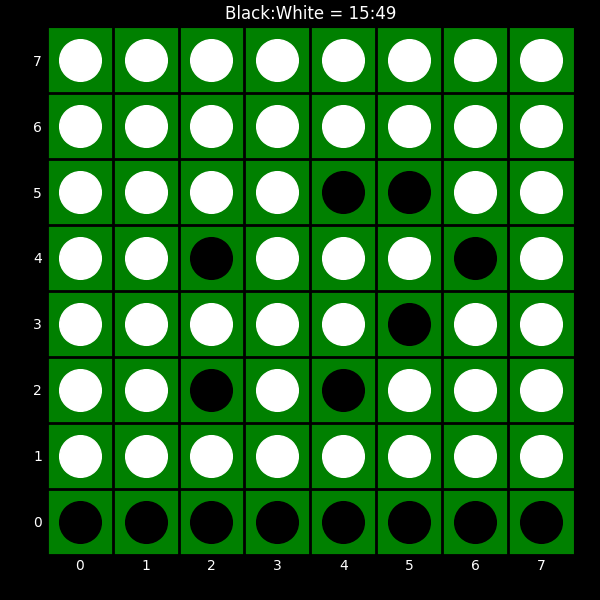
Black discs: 15
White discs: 49